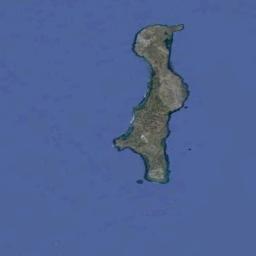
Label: island